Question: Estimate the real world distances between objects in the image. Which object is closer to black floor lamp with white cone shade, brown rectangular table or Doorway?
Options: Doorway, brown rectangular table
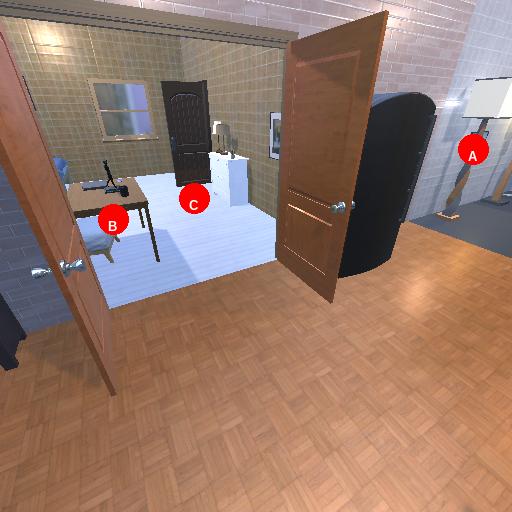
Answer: Doorway